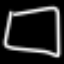
Label: square